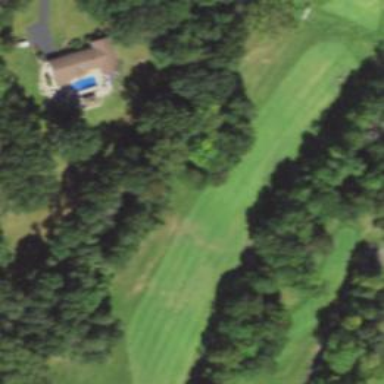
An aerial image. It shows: Golf hole.